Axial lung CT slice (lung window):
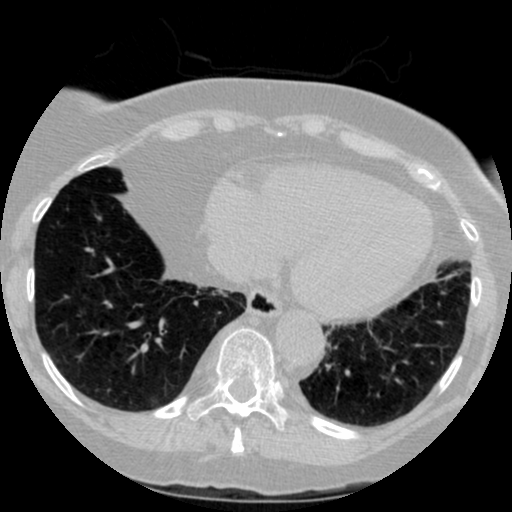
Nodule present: no